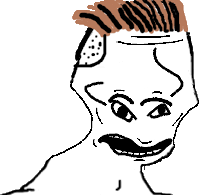
Label: 5_Brainlet